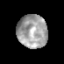
Tissue: prostate
Cell type: Fibroblasts
Senescence score: 0.344
Nuclear area (px): 986
Mean DAPI intensity: 159.665